Question: I have a range of cells that I would like to look at with this if statement. I basically want this formula to look at the "Customer" and then look at a list of Customers that provide their own routing, if that "Customer" is on that list (in that range of cells) then i would need for the formula to return a "Y" for yes and if they are not on that list then i just need an "N" for no. I've included a picture. Then range of cells that it needs to look at is G10:G28.
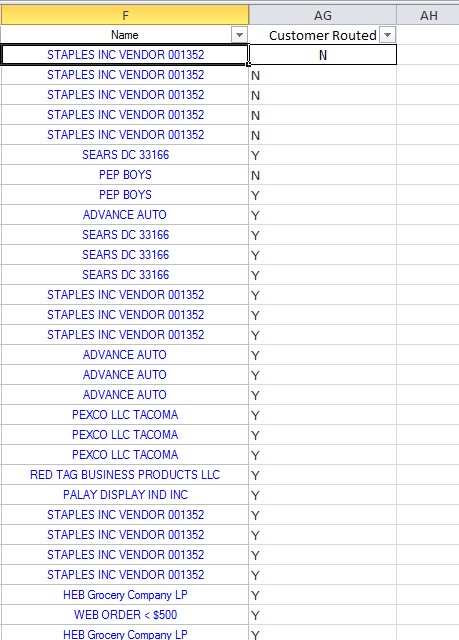
Answer: A VLOOKUP can tell if an item is in the first column of a specified set of cells. You could wrap it in an if in order to give you the Y/N value
The basic syntax would be like this.
=IF(ISNA(VLOOKUP(F2, $G$10:$G$28, 1, false)), "N", "Y")
Additionally, if you had a specific value that you wanted to display when a match was found, you could have that value in column H and use a slightly different formula. You'll want to further investigate the VLOOKUP function if you are not familiar with how it works.
Something like
=IFERROR(VLOOKUP(F2, $G$10:$H$28, 2, false), "N")